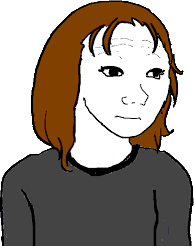
Label: 5_Daddys_Girl